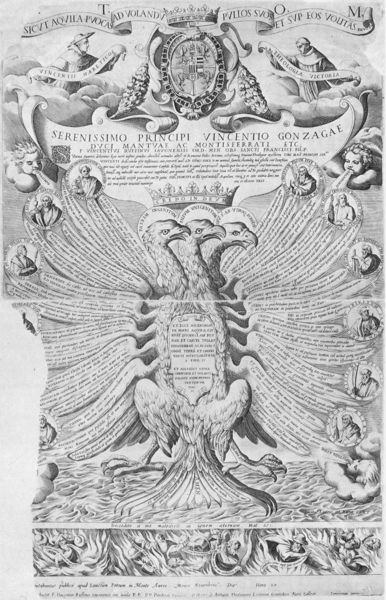
Titel: SICVT AQVILA P[RO]VOCA[N]S AD VOLANDV[M]
Künstler: Giacomo Lauri
Standort: Wolfenbüttel
Institution: Herzog August Bibliothek
Schlagwörter: adler, feuer, flügel, himmel, kopf, mann, meer, vogel, wasser, weiß, wolken, menschen, grau, hut, köpfe, männer, schwarz, skizze, zeichnung, barock, federn, vögel, wind, auge, adel, drei, blatt, krone, rund, engel, füße, holzschnitt, schrift, bilder, papier, schnabel, venedig, grafik, graphik, klein, bischof, kaiser, könig, papst, geschlecht, flamme, buch, flammen, porträts, druck, druckgraphik, schwarzweiss, radierung, stich, illustration, text, zeitung, buchstaben, worte, pfau, krallen, bildnisse, portraits, titelbild, wappen, heiligenschein, prinz, geier, greif, greifvogel, mönch, mönche, macht, heilige, siegel, urkunde, emblem, kupferstich, putti, blasen, spruch, flugblatt, drache, dokument, dreiköpfig, pusten, inschriften, latein, lateinisch, spruchband, schriftband, halo, tom, patenbrief, stammbaum, päpste, heiliges römisches reich, drei köpfe, menschenköpfe, shrift, manner, ahnentafel, wppen, flammenmeer, edikt, kopfe, balsen, puste, urlunde, paperi, schriftstueck, weiß zeichnung, adler wappen luther dreiköpfig dokument, mact, dreiköpfiger adler, serenissimo principi vincentio gonzagae, ehrenmänner